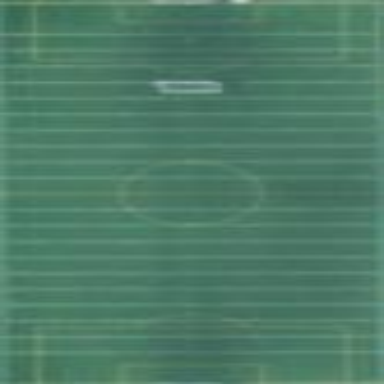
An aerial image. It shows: American football pitch.